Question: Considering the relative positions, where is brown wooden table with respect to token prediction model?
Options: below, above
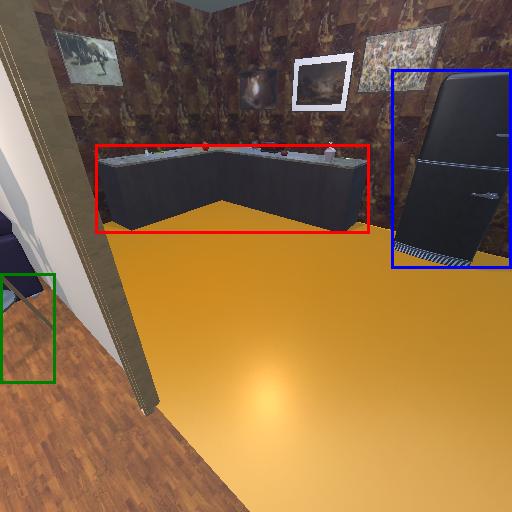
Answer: below